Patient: sex M, age 44
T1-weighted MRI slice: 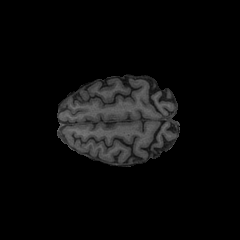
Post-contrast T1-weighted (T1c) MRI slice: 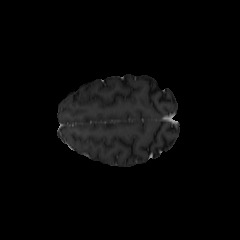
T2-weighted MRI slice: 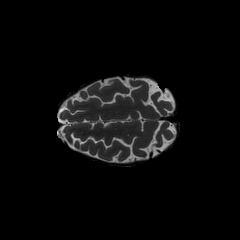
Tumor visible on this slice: no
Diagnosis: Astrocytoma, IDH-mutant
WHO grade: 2